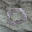
Label: 0